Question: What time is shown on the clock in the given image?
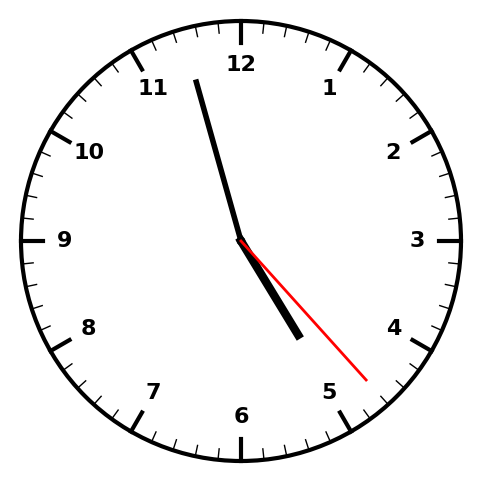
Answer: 04:57:23